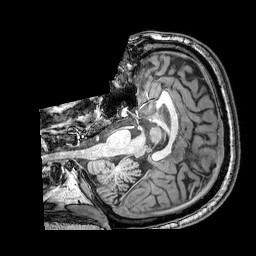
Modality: T1w
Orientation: axial
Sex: male
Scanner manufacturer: philips
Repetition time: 0.008224 s
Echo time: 0.0038 s